Field crop: tomato
Growth stage: 2
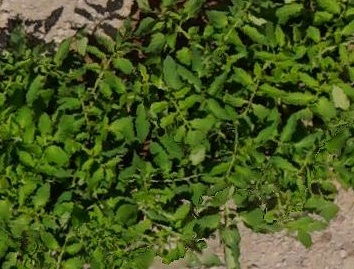
Species: tomato